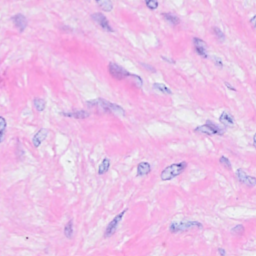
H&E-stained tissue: Breast